Question: I'm trying to create a bezier path like the instagram triangle in the picture below, however I must be doing something wrong. The Bezier path does not show!
'''
- (void)viewDidLoad {
[super viewDidLoad];
// Do any additional setup after loading the view.
}
-(void)viewDidLayoutSubviews{
[super viewDidLayoutSubviews];
[self drawTriangle];
}
- (IBAction)closeButton:(UIButton *)sender {
[self dismissViewControllerAnimated:YES completion:nil];
}
- (void)drawTriangle{
UIBezierPath* trianglePath = [UIBezierPath bezierPath];
[trianglePath moveToPoint:CGPointMake(self.signUpButton.center.x, self.signUpButton.frame.origin.y + 30)];
[trianglePath addLineToPoint:CGPointMake(self.signUpButton.center.x - 10, self.imageView.frame.size.height)];
[trianglePath addLineToPoint:CGPointMake(self.signUpButton.center.x + 10, self.imageView.frame.size.height)];
UIColor *fillColor = [UIColor whiteColor];
[fillColor setFill];
UIColor *strokeColor = [UIColor whiteColor];
[strokeColor setStroke];
[trianglePath fill];
[trianglePath stroke];
[trianglePath closePath];
}
'''

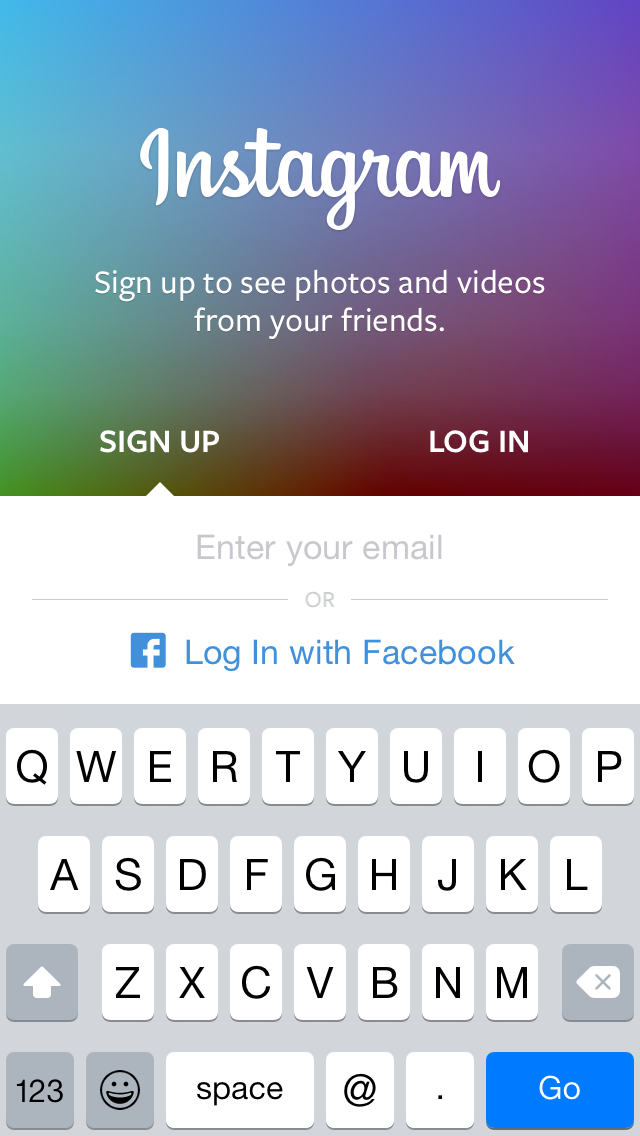
Answer: '''
func drawTriangle(size: CGFloat, x: CGFloat, y: CGFloat, up:Bool) {
let triangleLayer = CAShapeLayer()
let trianglePath = UIBezierPath()
trianglePath.move(to: .zero)
trianglePath.addLine(to: CGPoint(x: -size, y: up ? size : -size))
trianglePath.addLine(to: CGPoint(x: size, y: up ? size : -size))
trianglePath.close()
triangleLayer.path = trianglePath.cgPath
triangleLayer.fillColor = UIColor.white.cgColor
triangleLayer.anchorPoint = .zero
triangleLayer.position = CGPoint(x: x, y: y)
triangleLayer.name = "triangle"
view.layer.addSublayer(triangleLayer)
}
drawTriangle(size: 12, x: view.frame.midX/2, y: view.frame.midY, up: true)
drawTriangle(size: 12, x: view.frame.midX, y: view.frame.midY, up: false)
'''